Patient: sex M, age 60
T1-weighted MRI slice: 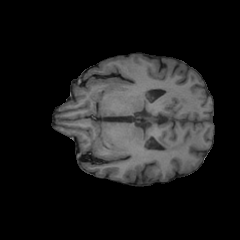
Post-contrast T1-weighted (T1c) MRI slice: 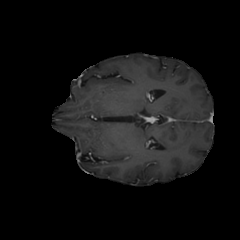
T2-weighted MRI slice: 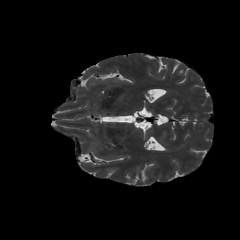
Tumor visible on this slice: no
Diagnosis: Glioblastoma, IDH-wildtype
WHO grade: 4